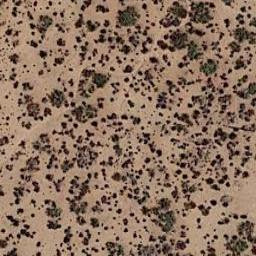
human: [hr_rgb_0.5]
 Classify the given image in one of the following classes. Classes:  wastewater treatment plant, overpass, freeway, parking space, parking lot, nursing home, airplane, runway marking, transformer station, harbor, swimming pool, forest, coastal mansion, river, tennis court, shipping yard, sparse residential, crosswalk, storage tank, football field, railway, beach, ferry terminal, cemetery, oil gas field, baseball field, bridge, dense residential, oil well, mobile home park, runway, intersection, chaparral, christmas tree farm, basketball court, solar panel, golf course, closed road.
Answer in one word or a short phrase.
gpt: chaparral